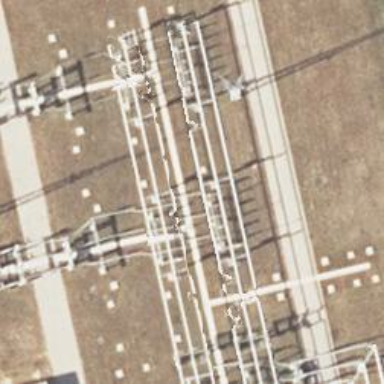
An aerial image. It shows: Power line is depicted.